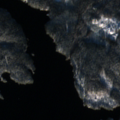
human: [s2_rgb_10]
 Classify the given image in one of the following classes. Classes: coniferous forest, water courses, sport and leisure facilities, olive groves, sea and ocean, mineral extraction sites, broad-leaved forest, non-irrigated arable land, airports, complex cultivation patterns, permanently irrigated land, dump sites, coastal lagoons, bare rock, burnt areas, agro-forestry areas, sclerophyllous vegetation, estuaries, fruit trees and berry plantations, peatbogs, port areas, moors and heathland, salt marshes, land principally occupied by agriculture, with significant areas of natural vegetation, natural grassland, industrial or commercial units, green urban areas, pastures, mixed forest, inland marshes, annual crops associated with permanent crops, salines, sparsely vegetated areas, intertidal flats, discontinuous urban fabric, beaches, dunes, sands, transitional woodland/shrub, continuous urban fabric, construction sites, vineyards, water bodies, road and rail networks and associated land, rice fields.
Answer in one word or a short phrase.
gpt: coniferous forest, mixed forest, water bodies